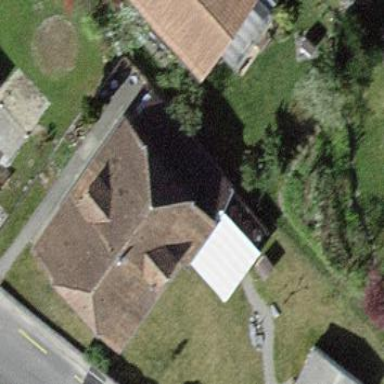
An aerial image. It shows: Garage building.